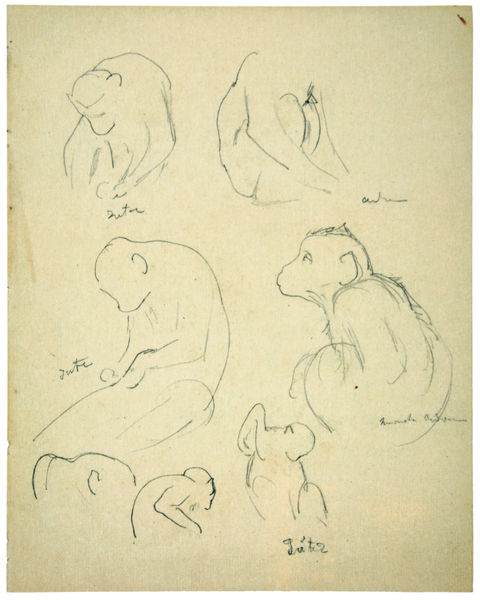
Titel: Beobachtungen der drei Affen Adam, Eva und Jutz
Künstler: Gabriel von Max
Standort: München
Institution: Städtische Galerie im Lenbachhaus
Schlagwörter: kopf, körper, weiß, gelb, sitzen, bewegung, grau, köpfe, ohr, profil, rücken, schwarz, skizze, zeichnung, tier, beige, arm, arme, signatur, blatt, ohren, affe, fell, schrift, papier, hocke, umrisse, haltung, studie, grafik, graphik, linien, schriftzug, kiss, men, black, old, sit, sitting, yellow, spiel, suchen, umriß, linie, linear, hocken, schraffur, schwarzweiß, text, beschriftung, bleistift, entwurf, stift, schema, namen, studien, schnauze, life, man, maul, fressen, ear, head, sieben, drawing, paper, skizzen, expression, animals, outline, sketch, tail, szenen, pen, kopflos, gesichtslos, bezeichnung, körperhaltung, rumpf, affen, max, kratzen, schimpansen, arms, zeichnungen, draft, bezeichnungen, ansichten, art, signature, versuch, artist, ears, study, pencil, äffchen, draw, putzen, animal, form, pavian, bush, monkey, book, gabriel, götz, aktion, jucken, crouch, ape, simple, page, crouching, zeicnnung, creature, scary, momente, shape, tool, tools, practice, hockstellung, verhalten, unfinished, gabriel von max, menschenaffen, lausen, wildlife, jutz, jütz, juter, views, sketches, chimp, chimpanzee, scratching, sketching, poses, affen entwurf, monkeys, ponder, primate, grooming, scare, positions, notize, naturwissenschaften, biologie, postures, attempt, form+, doodles, sketeches, gutz, gutez, gutes, umrißlinie, baboon, mockey, bleichstift, studium, monkey family painting, simian